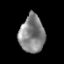
Tissue: prostate
Cell type: T cells
Senescence score: 0.302
Nuclear area (px): 923
Mean DAPI intensity: 132.076